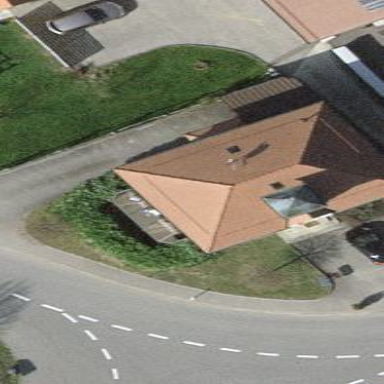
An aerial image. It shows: Residential building that also serves as public building.